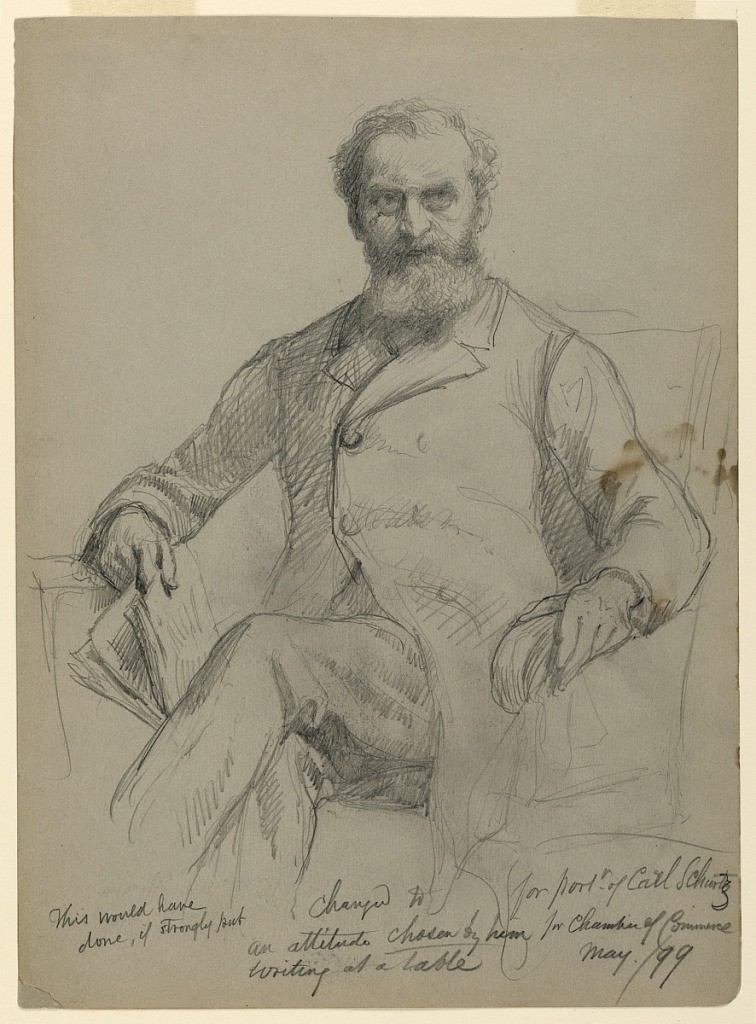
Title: Carl Schurz Seated
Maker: Daniel Huntington, American, 1816–1906
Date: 1899
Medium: Graphite on grey wove paper
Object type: Drawing
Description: Portrait of a seated man with a beard and pince nez glasses, holding a paper in his right hand. Verso: Portrait of a seated man.